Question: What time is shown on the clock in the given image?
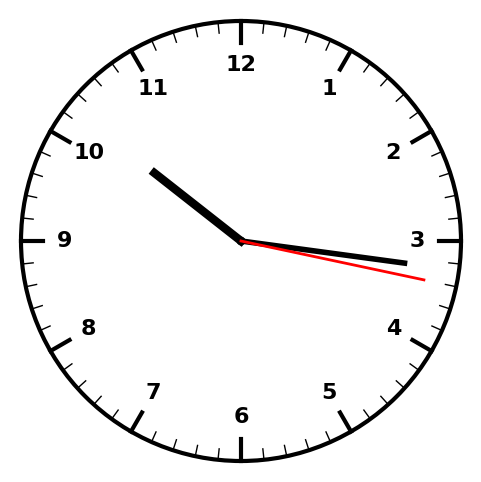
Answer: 10:16:17